Question: I have a GATE document with a string like that:
'''
The running back Ezekiel Elliott sprinted and rumbled etc.
'''
I want to annotate this whole string with a annotation. I'm looking for a JAPE rule but really don't know how to annotate the whole document using the start and end of the string like that:

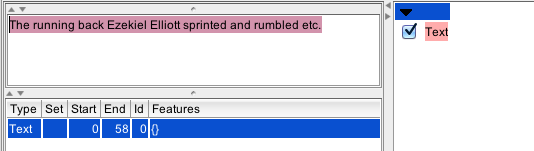
Answer: I do not recommend using JAPE for this task, because there are no input annotations to start with. But you can do it easily with <URL>
'''
outputAS.add(0L, doc.content.size(), "Text", gate.Utils.featureMap())
'''